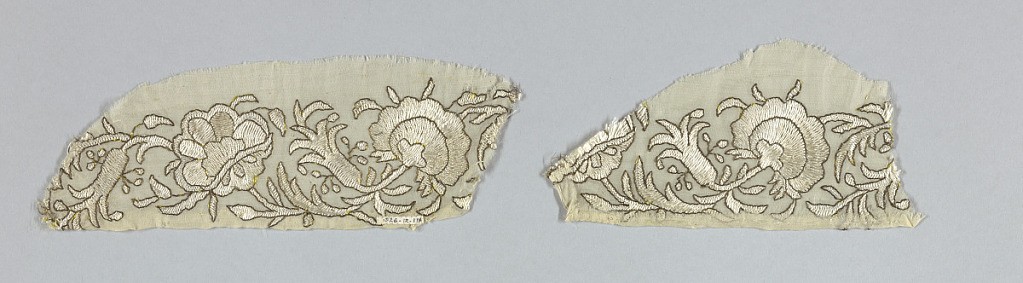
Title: Fragments
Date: late 19th century
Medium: silk, metallic thread (metal foil wound onto a silk core) Technique: embroidered on silk plain weave
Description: Sheer white substrate embroidered with a design of conventionalized blossoms and leaves on a curving serpentine stem in white silk thread with outlines of gold metallic thread.